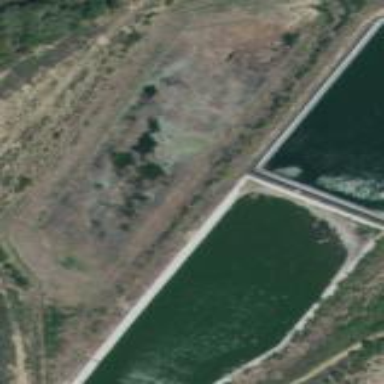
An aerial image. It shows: Body of wastewater.